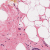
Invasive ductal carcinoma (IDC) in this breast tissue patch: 0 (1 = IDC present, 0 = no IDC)